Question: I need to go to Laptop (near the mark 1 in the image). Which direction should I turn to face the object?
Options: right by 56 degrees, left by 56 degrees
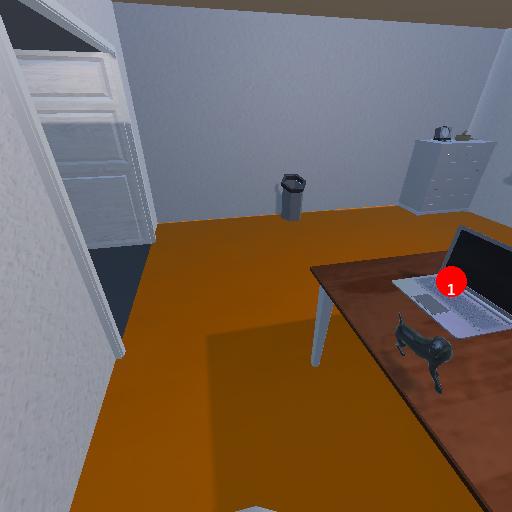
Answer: right by 56 degrees